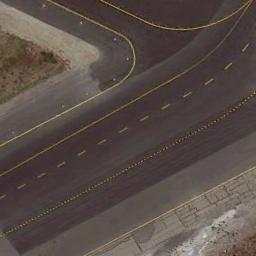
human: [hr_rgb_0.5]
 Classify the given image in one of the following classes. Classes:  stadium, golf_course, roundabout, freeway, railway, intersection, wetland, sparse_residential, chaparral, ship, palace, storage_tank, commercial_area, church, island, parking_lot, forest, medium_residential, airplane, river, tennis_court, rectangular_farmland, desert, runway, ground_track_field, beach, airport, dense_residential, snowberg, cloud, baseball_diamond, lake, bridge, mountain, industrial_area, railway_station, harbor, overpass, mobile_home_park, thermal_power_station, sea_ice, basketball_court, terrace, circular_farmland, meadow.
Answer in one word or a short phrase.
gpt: runway